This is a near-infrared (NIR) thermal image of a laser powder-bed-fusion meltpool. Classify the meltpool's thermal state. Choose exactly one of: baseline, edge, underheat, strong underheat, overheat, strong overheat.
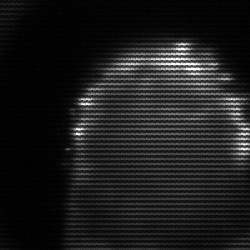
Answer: strong underheat